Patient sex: M
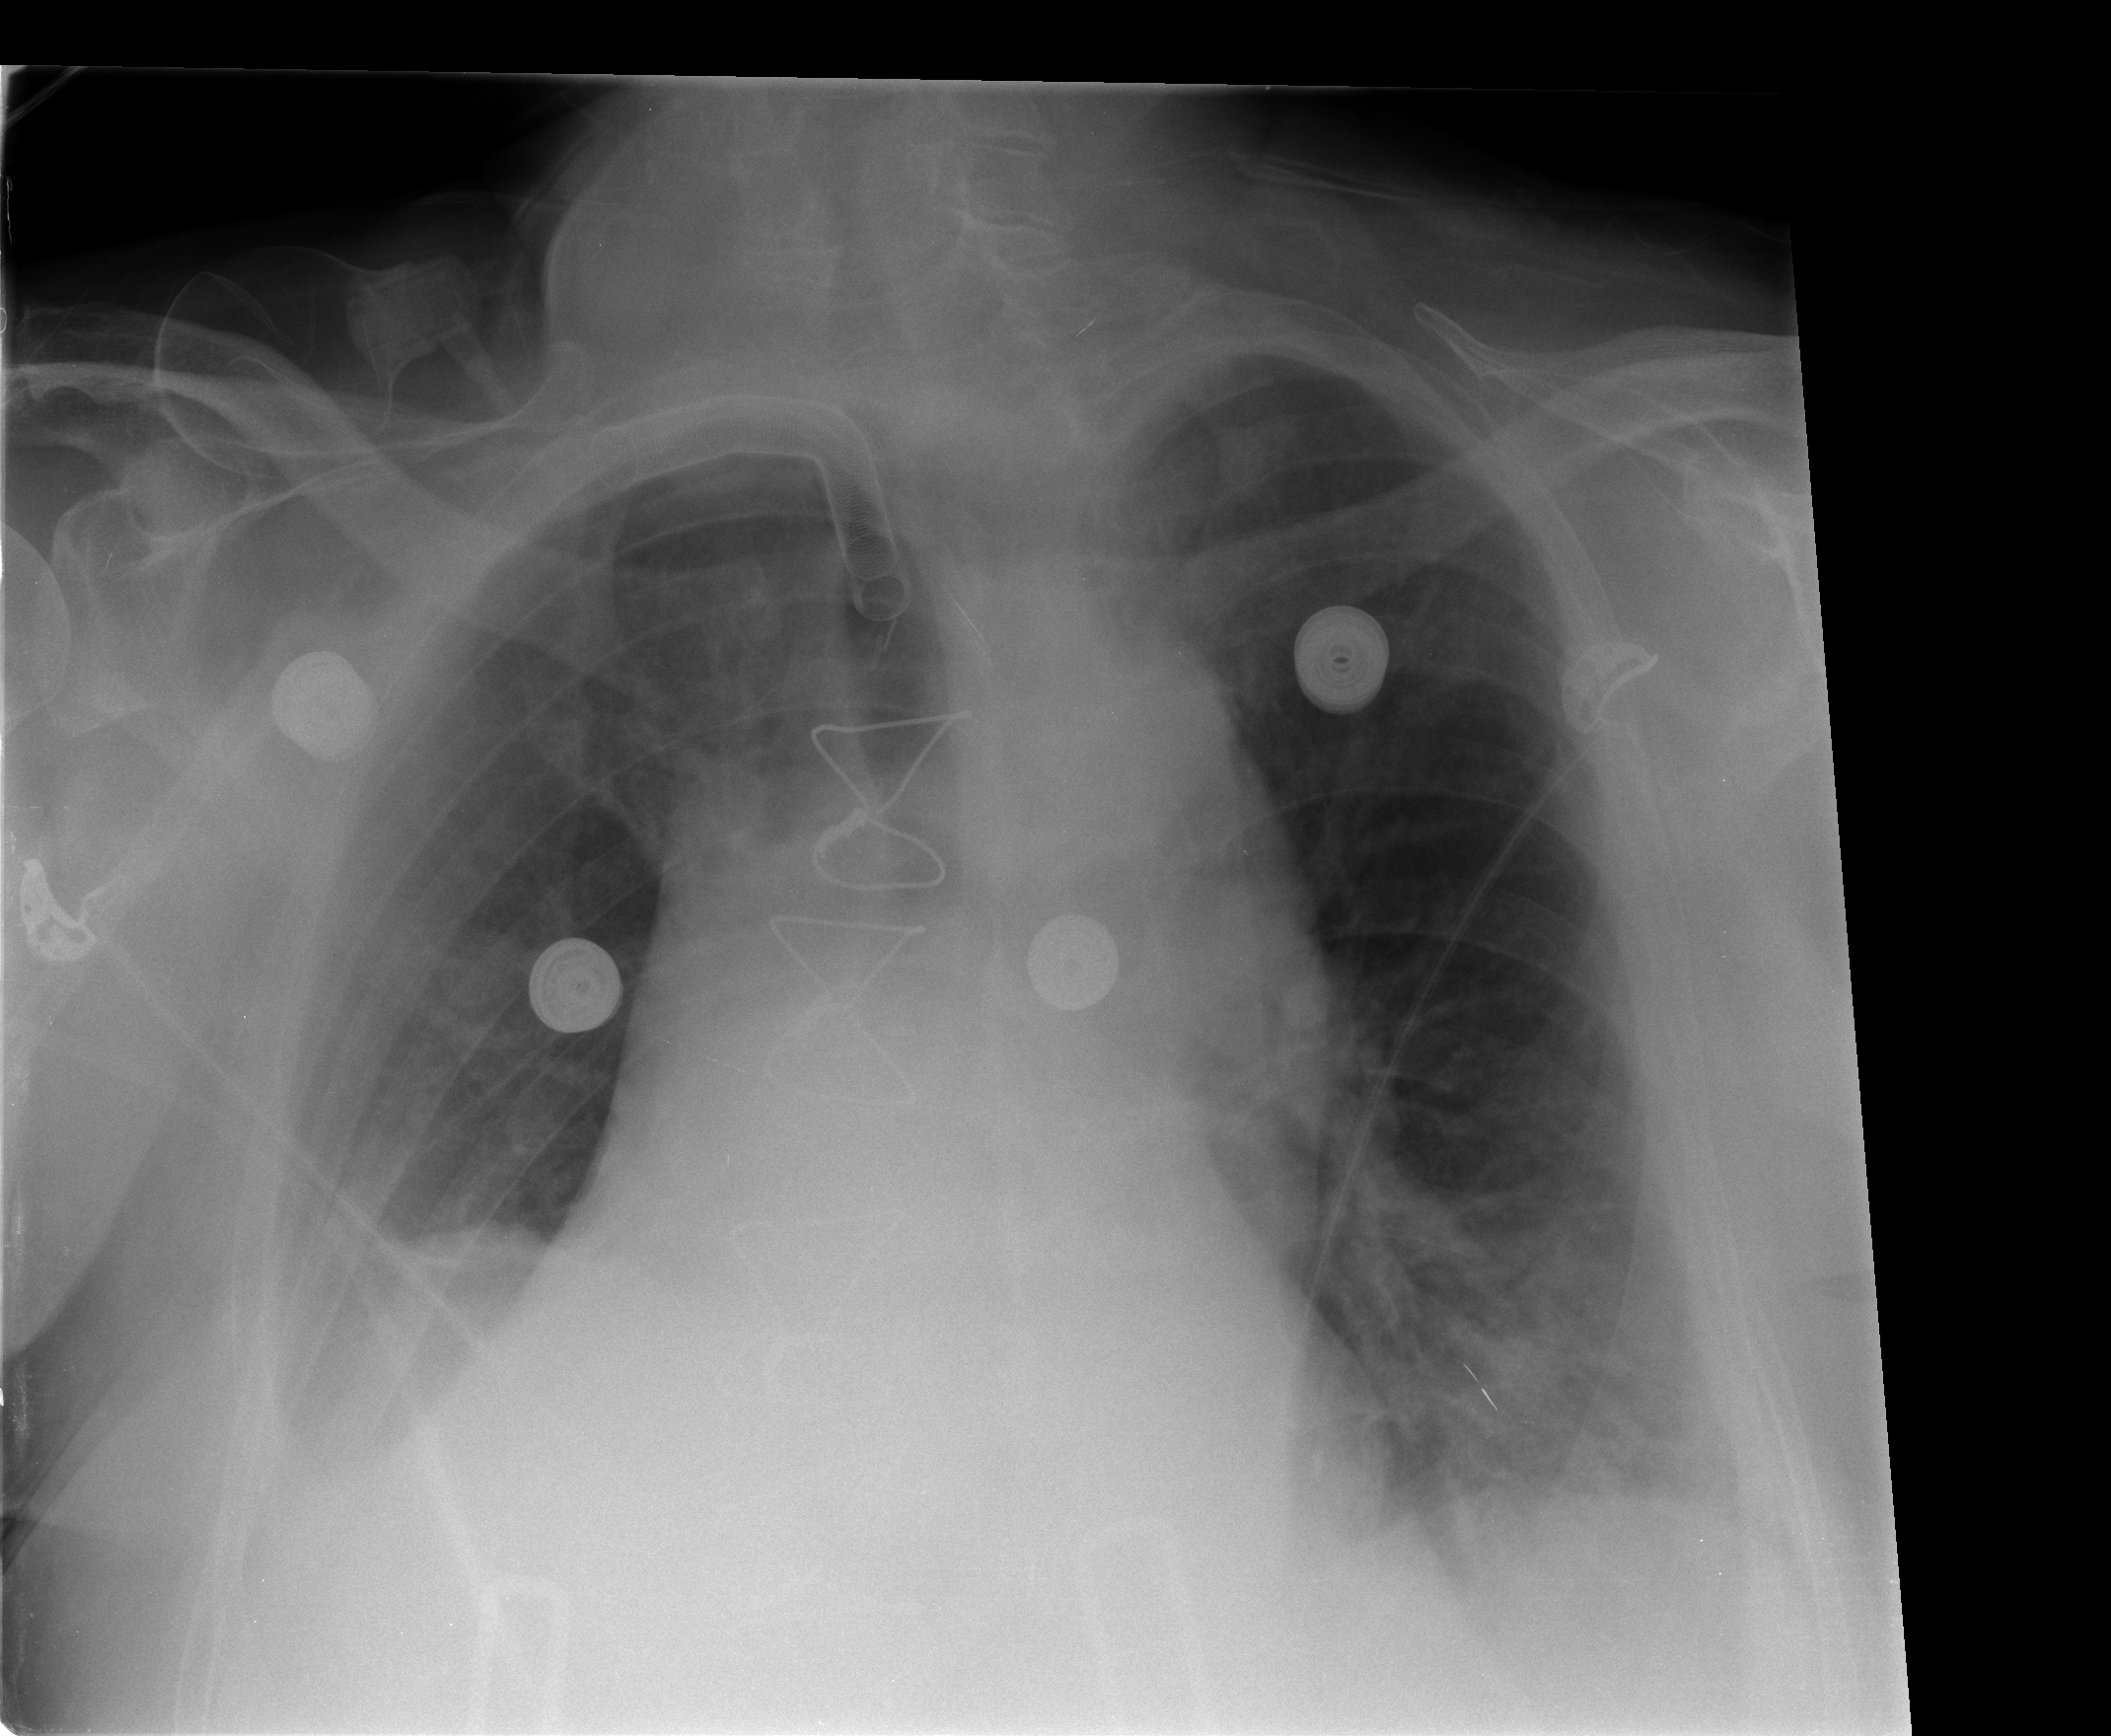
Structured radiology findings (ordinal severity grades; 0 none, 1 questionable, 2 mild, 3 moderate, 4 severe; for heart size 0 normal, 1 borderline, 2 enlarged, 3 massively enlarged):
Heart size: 2
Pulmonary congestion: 0
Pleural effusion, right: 2
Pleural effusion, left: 0
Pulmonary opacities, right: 0
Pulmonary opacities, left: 0
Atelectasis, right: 2
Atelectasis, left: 0